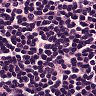
Metastatic tissue present: no